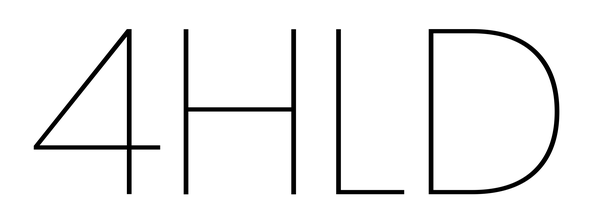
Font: Poppins-Thin